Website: home-depot
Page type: address-validator
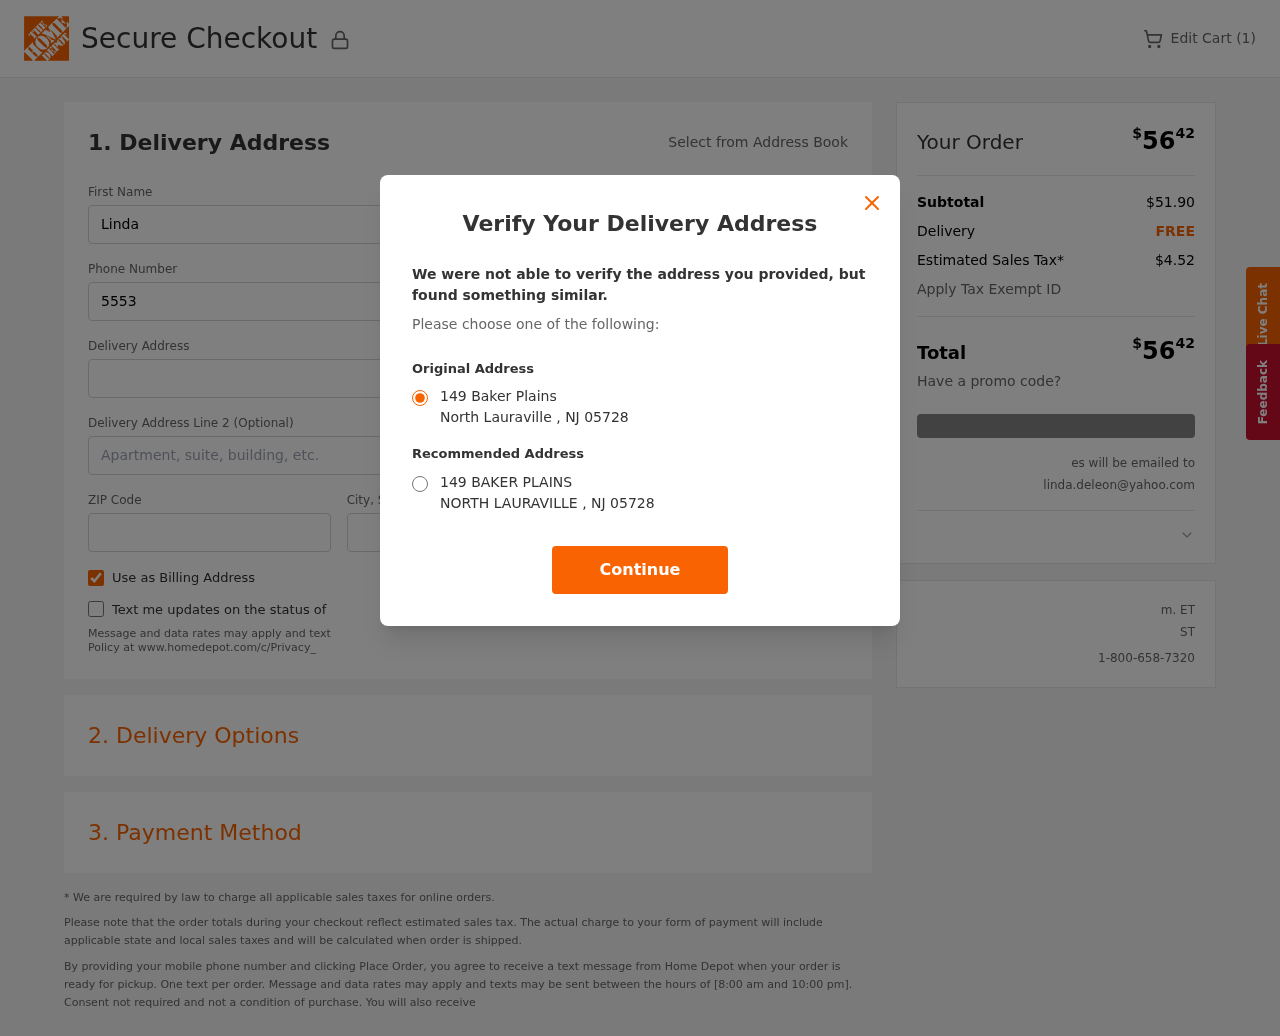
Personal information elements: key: PII_CITY
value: North Lauraville
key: PII_EMAIL
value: linda.deleon@yahoo.com
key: PII_POSTCODE
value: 05728
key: PII_STATE_ABBR
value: NJ
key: PII_STREET
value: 149 Baker Plains
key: PII_FIRSTNAME
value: Linda
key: PII_LASTNAME
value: Deleon
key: PII_PHONE
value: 5553408353
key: PII_STREET2
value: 6322 Harris Avenue Suite 606
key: PII_CITY_STATE
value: North Lauraville, NJ
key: PII_STREET_ALT
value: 149 BAKER PLAINS
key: PII_CITY_ALT
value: NORTH LAURAVILLE
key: PII_POSTCODE_FULL
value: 05728
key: PII_POSTCODE_NUMERIC
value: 5728
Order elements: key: ORDER_NUM_ITEMS
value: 1
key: ORDER_TOTAL
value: $5642
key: ORDER_SUBTOTAL
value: $51.90
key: ORDER_SHIPPING_COST
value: FREE
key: ORDER_TAX
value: $4.52